Question: this is what i have in my storyboard:

The View with the tree in it is a UIViewController. It has a class called BKFirstViewController.
Now what i want to do is have the user type in his login data. Then the server validates the login data and when i get a positive response from the server i want to replace the green UIViewController with a UITabBarController.
So what i did is, i created a UITabBarController in Main.Storyboard and i gave it the storyboard identifyer: "logedInView"
Then i gave all three of them a controller named: BKLogedInController
This controller i created manually since xCode doesn't do it for me
Next i googled how to switch between ViewControllers and voila Stackoverflow popped up:
'''
UIStoryboard *storyboard = self.storyboard;
UITabBarController *logedInCtrl = [storyboard instantiateViewControllerWithIdentifier: @ "logedInView"];
[self.navigationController pushViewController:logedInCtrl animated:YES];
'''
My problem is: nothing happens :(
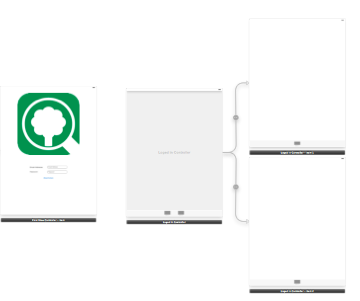
Answer: This how Im currently doing it the same thing on ios7. In your photos it seems your using a navigation controller not a tabbarcontroller.
'''
UIStoryboard *storyboard = [UIStoryboard storyboardWithName:@"Main" bundle: nil];
UINavigationController * vc = [storyboard instantiateViewControllerWithIdentifier:@"start"];
[self presentViewController:vc animated:YES completion:nil];
'''
Be sure to give your storyboard an I.D